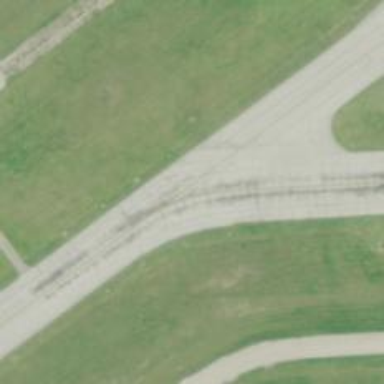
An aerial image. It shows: Image of taxiway at airport.